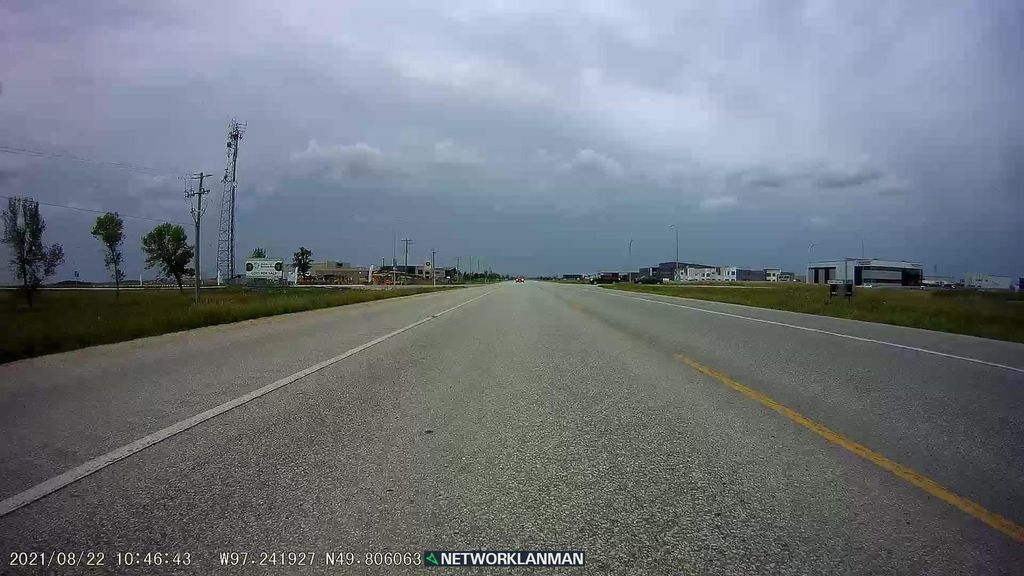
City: winnipeg